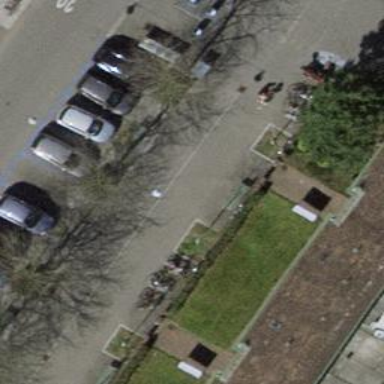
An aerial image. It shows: Bicycle parking area with stands.